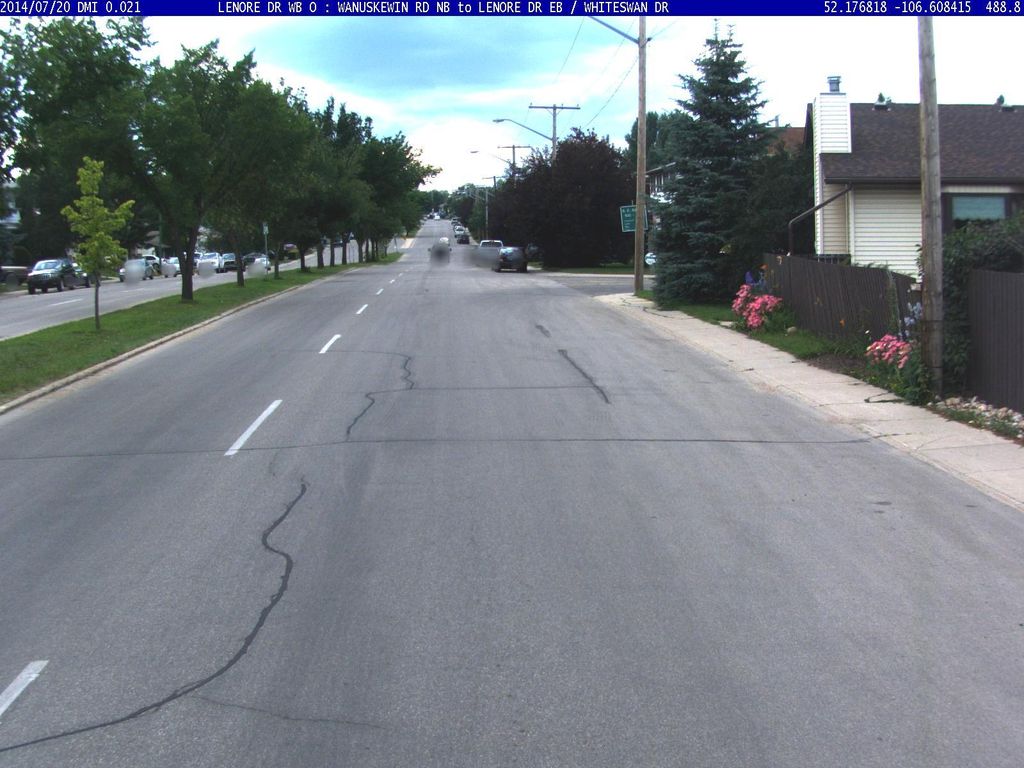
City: saskatoon